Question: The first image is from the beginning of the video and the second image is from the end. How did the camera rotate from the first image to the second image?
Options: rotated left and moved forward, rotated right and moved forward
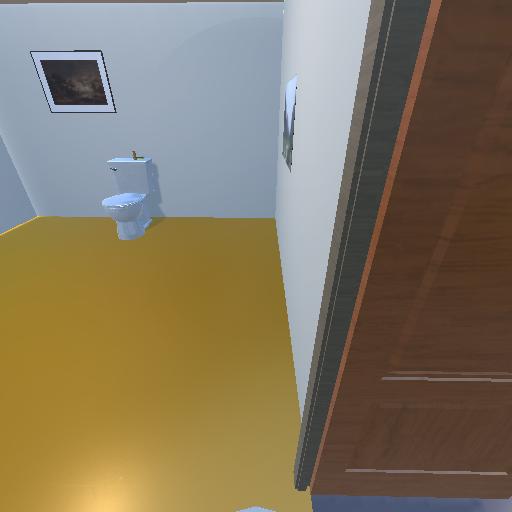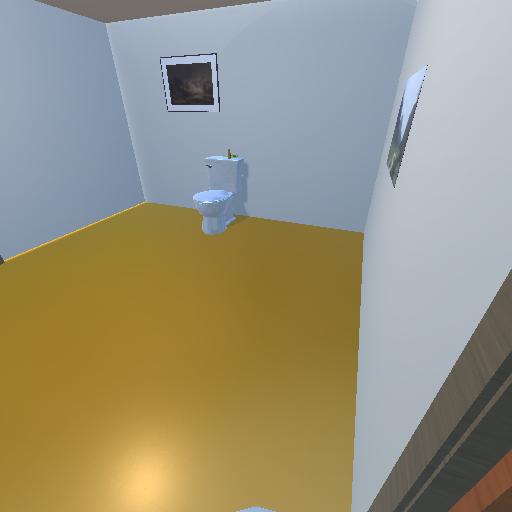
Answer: rotated left and moved forward